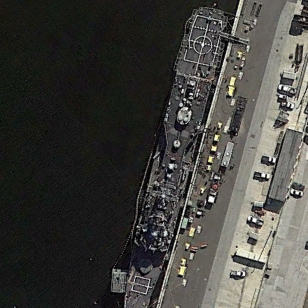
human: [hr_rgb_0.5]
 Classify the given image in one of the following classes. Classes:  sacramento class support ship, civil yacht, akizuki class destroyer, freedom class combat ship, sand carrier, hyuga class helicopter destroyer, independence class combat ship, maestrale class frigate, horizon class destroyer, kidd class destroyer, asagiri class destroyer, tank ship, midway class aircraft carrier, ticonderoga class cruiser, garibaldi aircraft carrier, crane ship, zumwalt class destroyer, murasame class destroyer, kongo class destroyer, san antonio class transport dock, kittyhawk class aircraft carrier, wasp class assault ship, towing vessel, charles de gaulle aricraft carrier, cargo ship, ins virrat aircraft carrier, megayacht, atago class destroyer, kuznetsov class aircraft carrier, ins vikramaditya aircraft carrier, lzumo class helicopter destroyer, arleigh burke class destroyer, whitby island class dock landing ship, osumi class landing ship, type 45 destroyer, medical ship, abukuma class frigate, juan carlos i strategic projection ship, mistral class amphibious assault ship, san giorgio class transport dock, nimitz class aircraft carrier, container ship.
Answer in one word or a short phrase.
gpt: Ticonderoga class cruiser